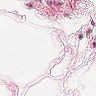
Metastatic tissue present: no